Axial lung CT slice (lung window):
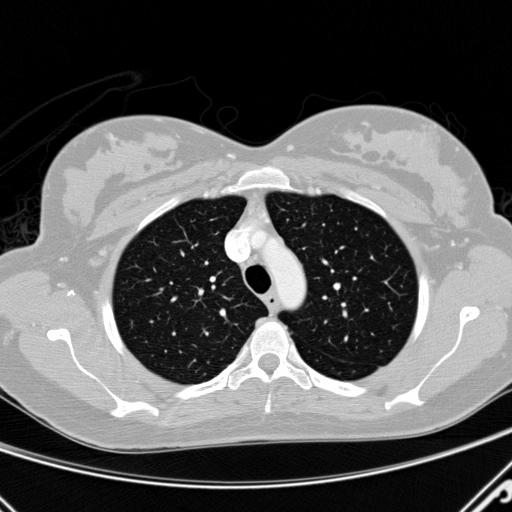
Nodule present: no